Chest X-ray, PA view. Patient: 25 years old, sex F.
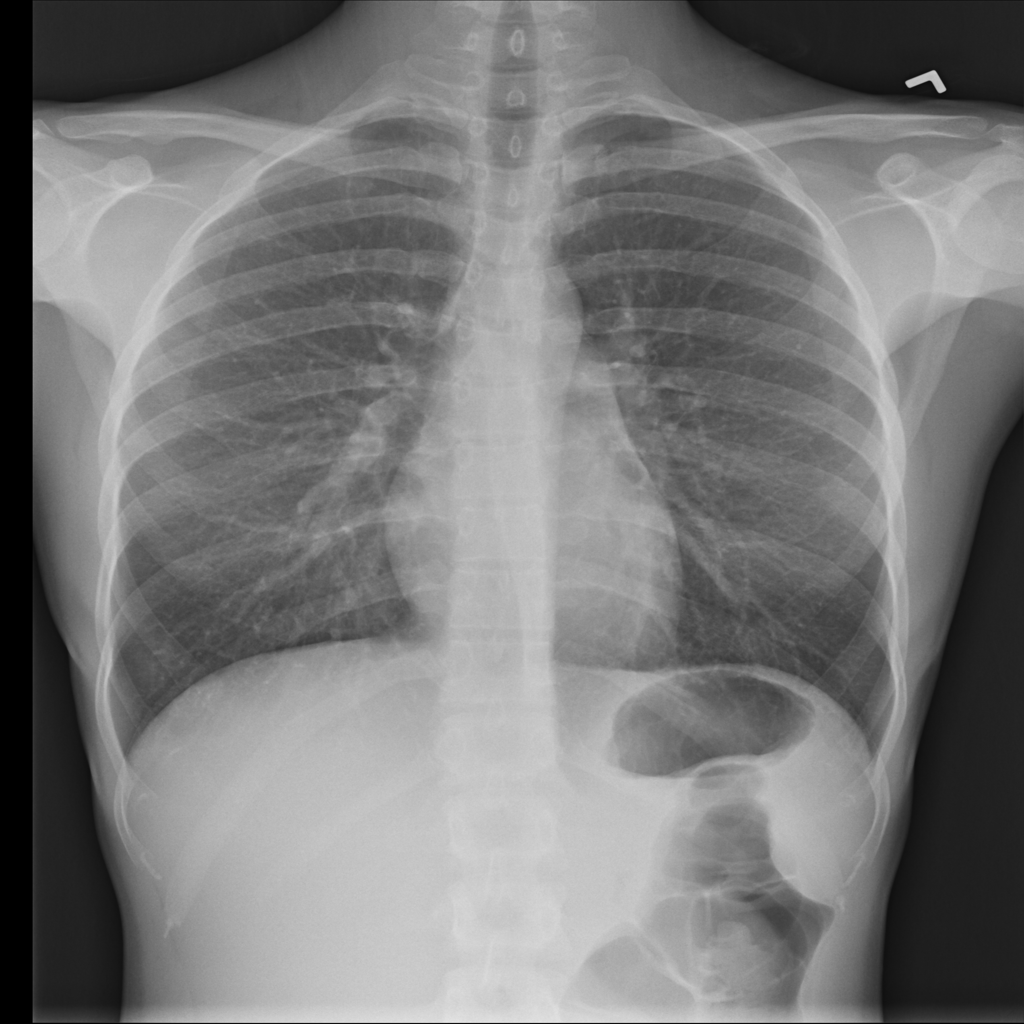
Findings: No Finding